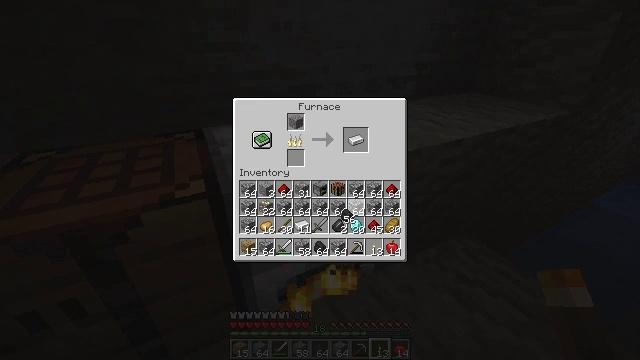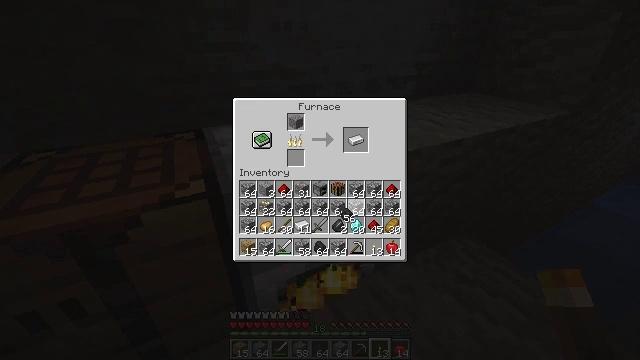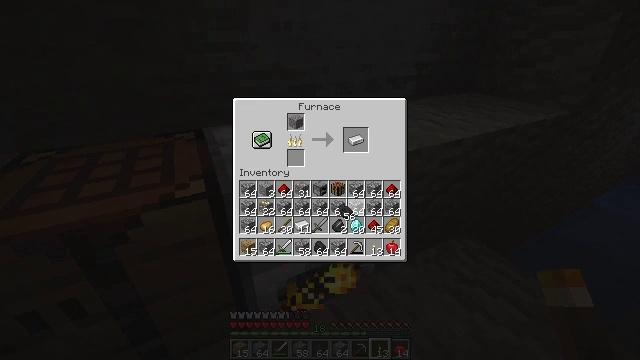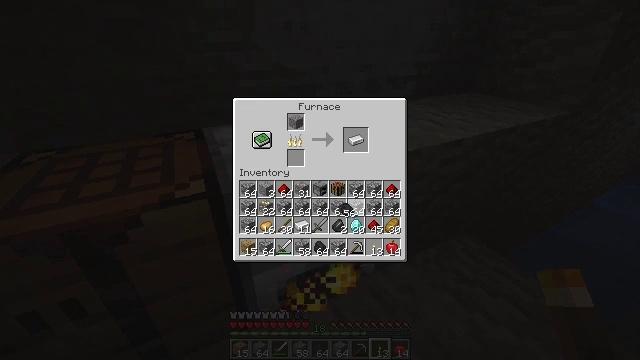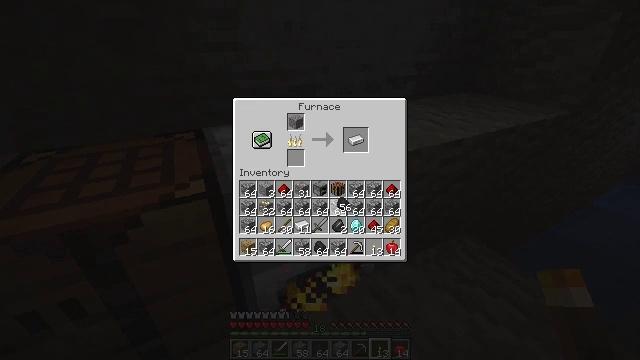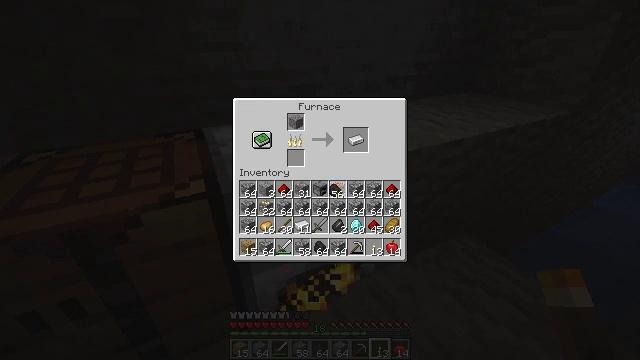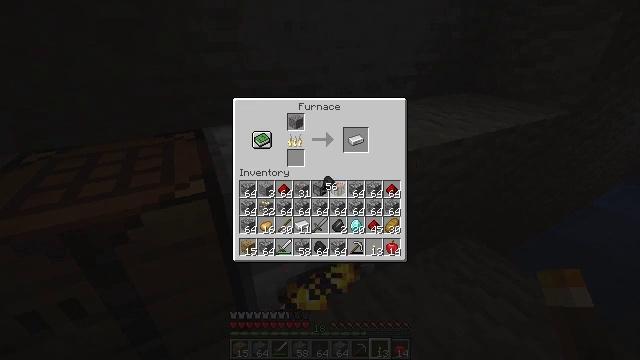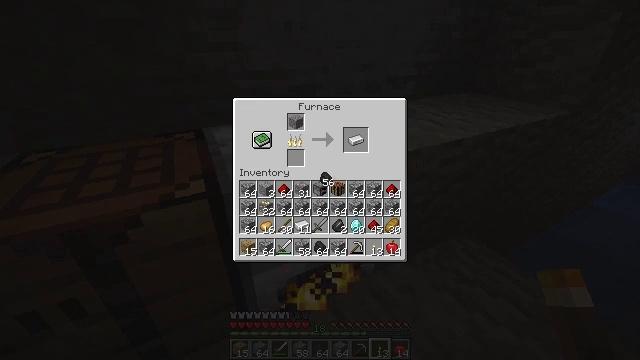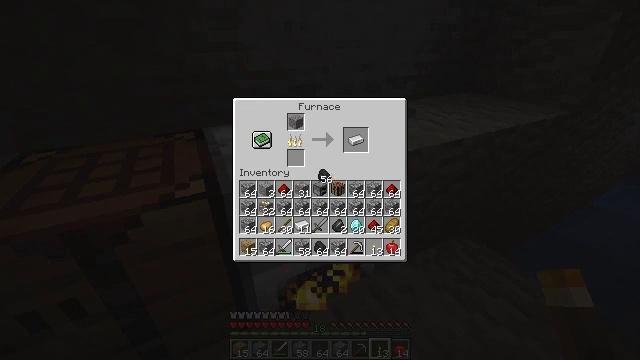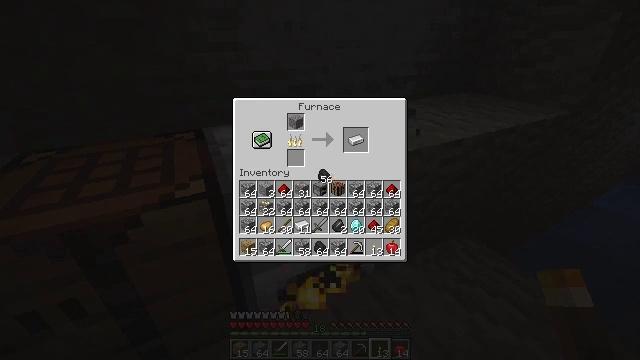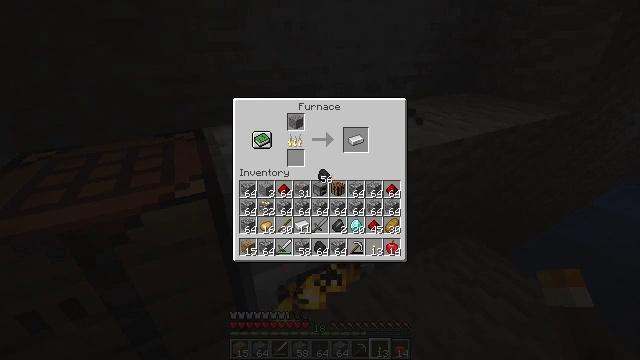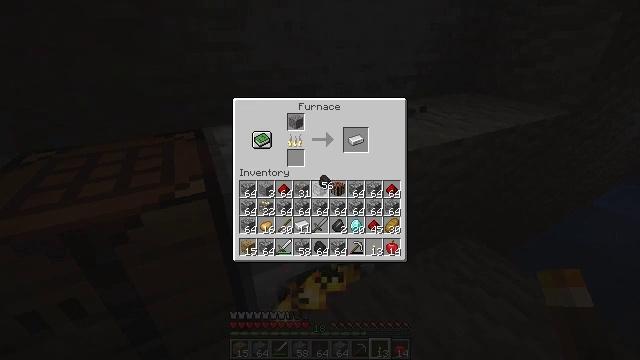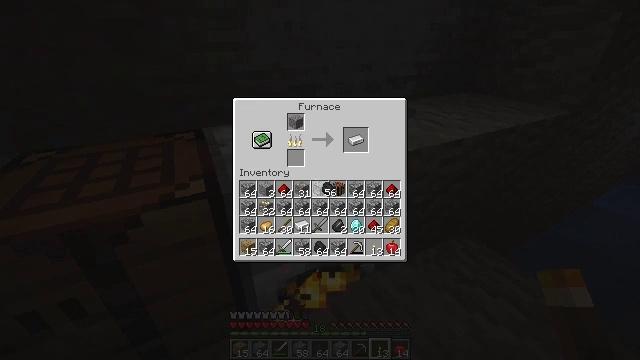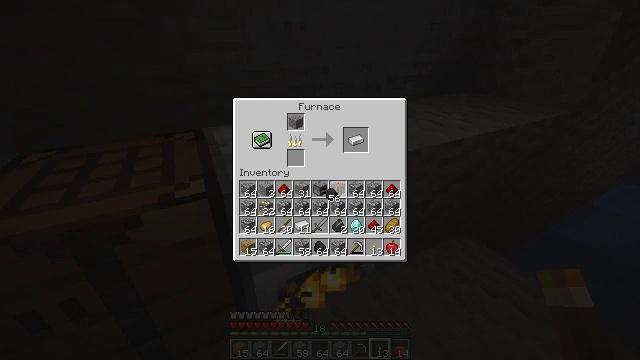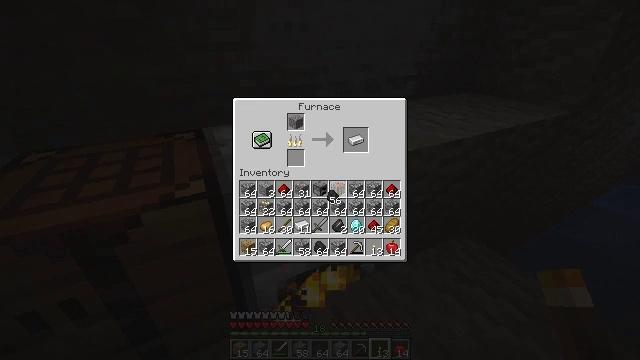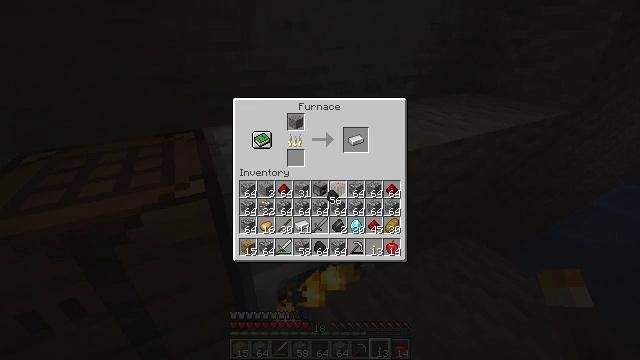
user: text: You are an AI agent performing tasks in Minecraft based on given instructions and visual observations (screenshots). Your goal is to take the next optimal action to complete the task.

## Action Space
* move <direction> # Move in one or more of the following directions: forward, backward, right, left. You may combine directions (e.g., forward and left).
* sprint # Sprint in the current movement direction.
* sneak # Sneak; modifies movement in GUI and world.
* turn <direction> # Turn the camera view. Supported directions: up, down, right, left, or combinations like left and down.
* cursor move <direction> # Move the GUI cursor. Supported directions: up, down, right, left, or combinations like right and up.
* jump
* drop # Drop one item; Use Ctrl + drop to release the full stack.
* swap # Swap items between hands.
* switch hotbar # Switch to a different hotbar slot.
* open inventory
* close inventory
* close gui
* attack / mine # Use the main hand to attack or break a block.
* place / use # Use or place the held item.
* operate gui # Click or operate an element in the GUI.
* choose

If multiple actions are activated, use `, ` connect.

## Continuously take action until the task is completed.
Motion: motion action
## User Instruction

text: Drop gravel.
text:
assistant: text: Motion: no_op
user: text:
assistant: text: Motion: no_op
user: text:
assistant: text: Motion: no_op
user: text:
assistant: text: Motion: no_op
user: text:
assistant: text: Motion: cursor move left and up
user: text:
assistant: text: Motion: cursor move up
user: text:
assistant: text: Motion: no_op
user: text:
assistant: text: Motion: no_op
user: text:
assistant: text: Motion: no_op
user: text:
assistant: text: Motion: no_op
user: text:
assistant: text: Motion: no_op
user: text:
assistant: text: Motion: no_op
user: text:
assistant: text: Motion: no_op
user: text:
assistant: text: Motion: no_op
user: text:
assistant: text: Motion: no_op
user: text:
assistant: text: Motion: no_op
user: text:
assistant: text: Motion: no_op
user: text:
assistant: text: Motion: no_op
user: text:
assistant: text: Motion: no_op
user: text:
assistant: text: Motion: no_op
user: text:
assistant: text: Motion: no_op
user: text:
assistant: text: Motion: no_op
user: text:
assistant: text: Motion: no_op
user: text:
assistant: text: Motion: cursor move right
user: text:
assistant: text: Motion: no_op
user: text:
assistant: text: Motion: no_op
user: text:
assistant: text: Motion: no_op
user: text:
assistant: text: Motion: no_op
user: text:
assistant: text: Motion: no_op
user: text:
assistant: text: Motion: no_op